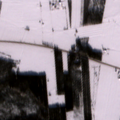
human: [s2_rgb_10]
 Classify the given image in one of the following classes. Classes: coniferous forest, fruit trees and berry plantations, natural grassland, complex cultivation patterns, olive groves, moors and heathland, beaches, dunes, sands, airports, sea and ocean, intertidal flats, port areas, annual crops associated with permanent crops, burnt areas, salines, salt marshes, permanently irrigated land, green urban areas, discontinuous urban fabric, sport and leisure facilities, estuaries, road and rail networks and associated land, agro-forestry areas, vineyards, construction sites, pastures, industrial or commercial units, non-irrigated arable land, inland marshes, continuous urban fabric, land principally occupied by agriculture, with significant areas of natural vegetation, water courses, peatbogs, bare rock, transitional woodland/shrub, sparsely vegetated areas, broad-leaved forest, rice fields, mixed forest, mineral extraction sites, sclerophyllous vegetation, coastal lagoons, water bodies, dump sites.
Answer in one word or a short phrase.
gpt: non-irrigated arable land, coniferous forest, mixed forest